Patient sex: F
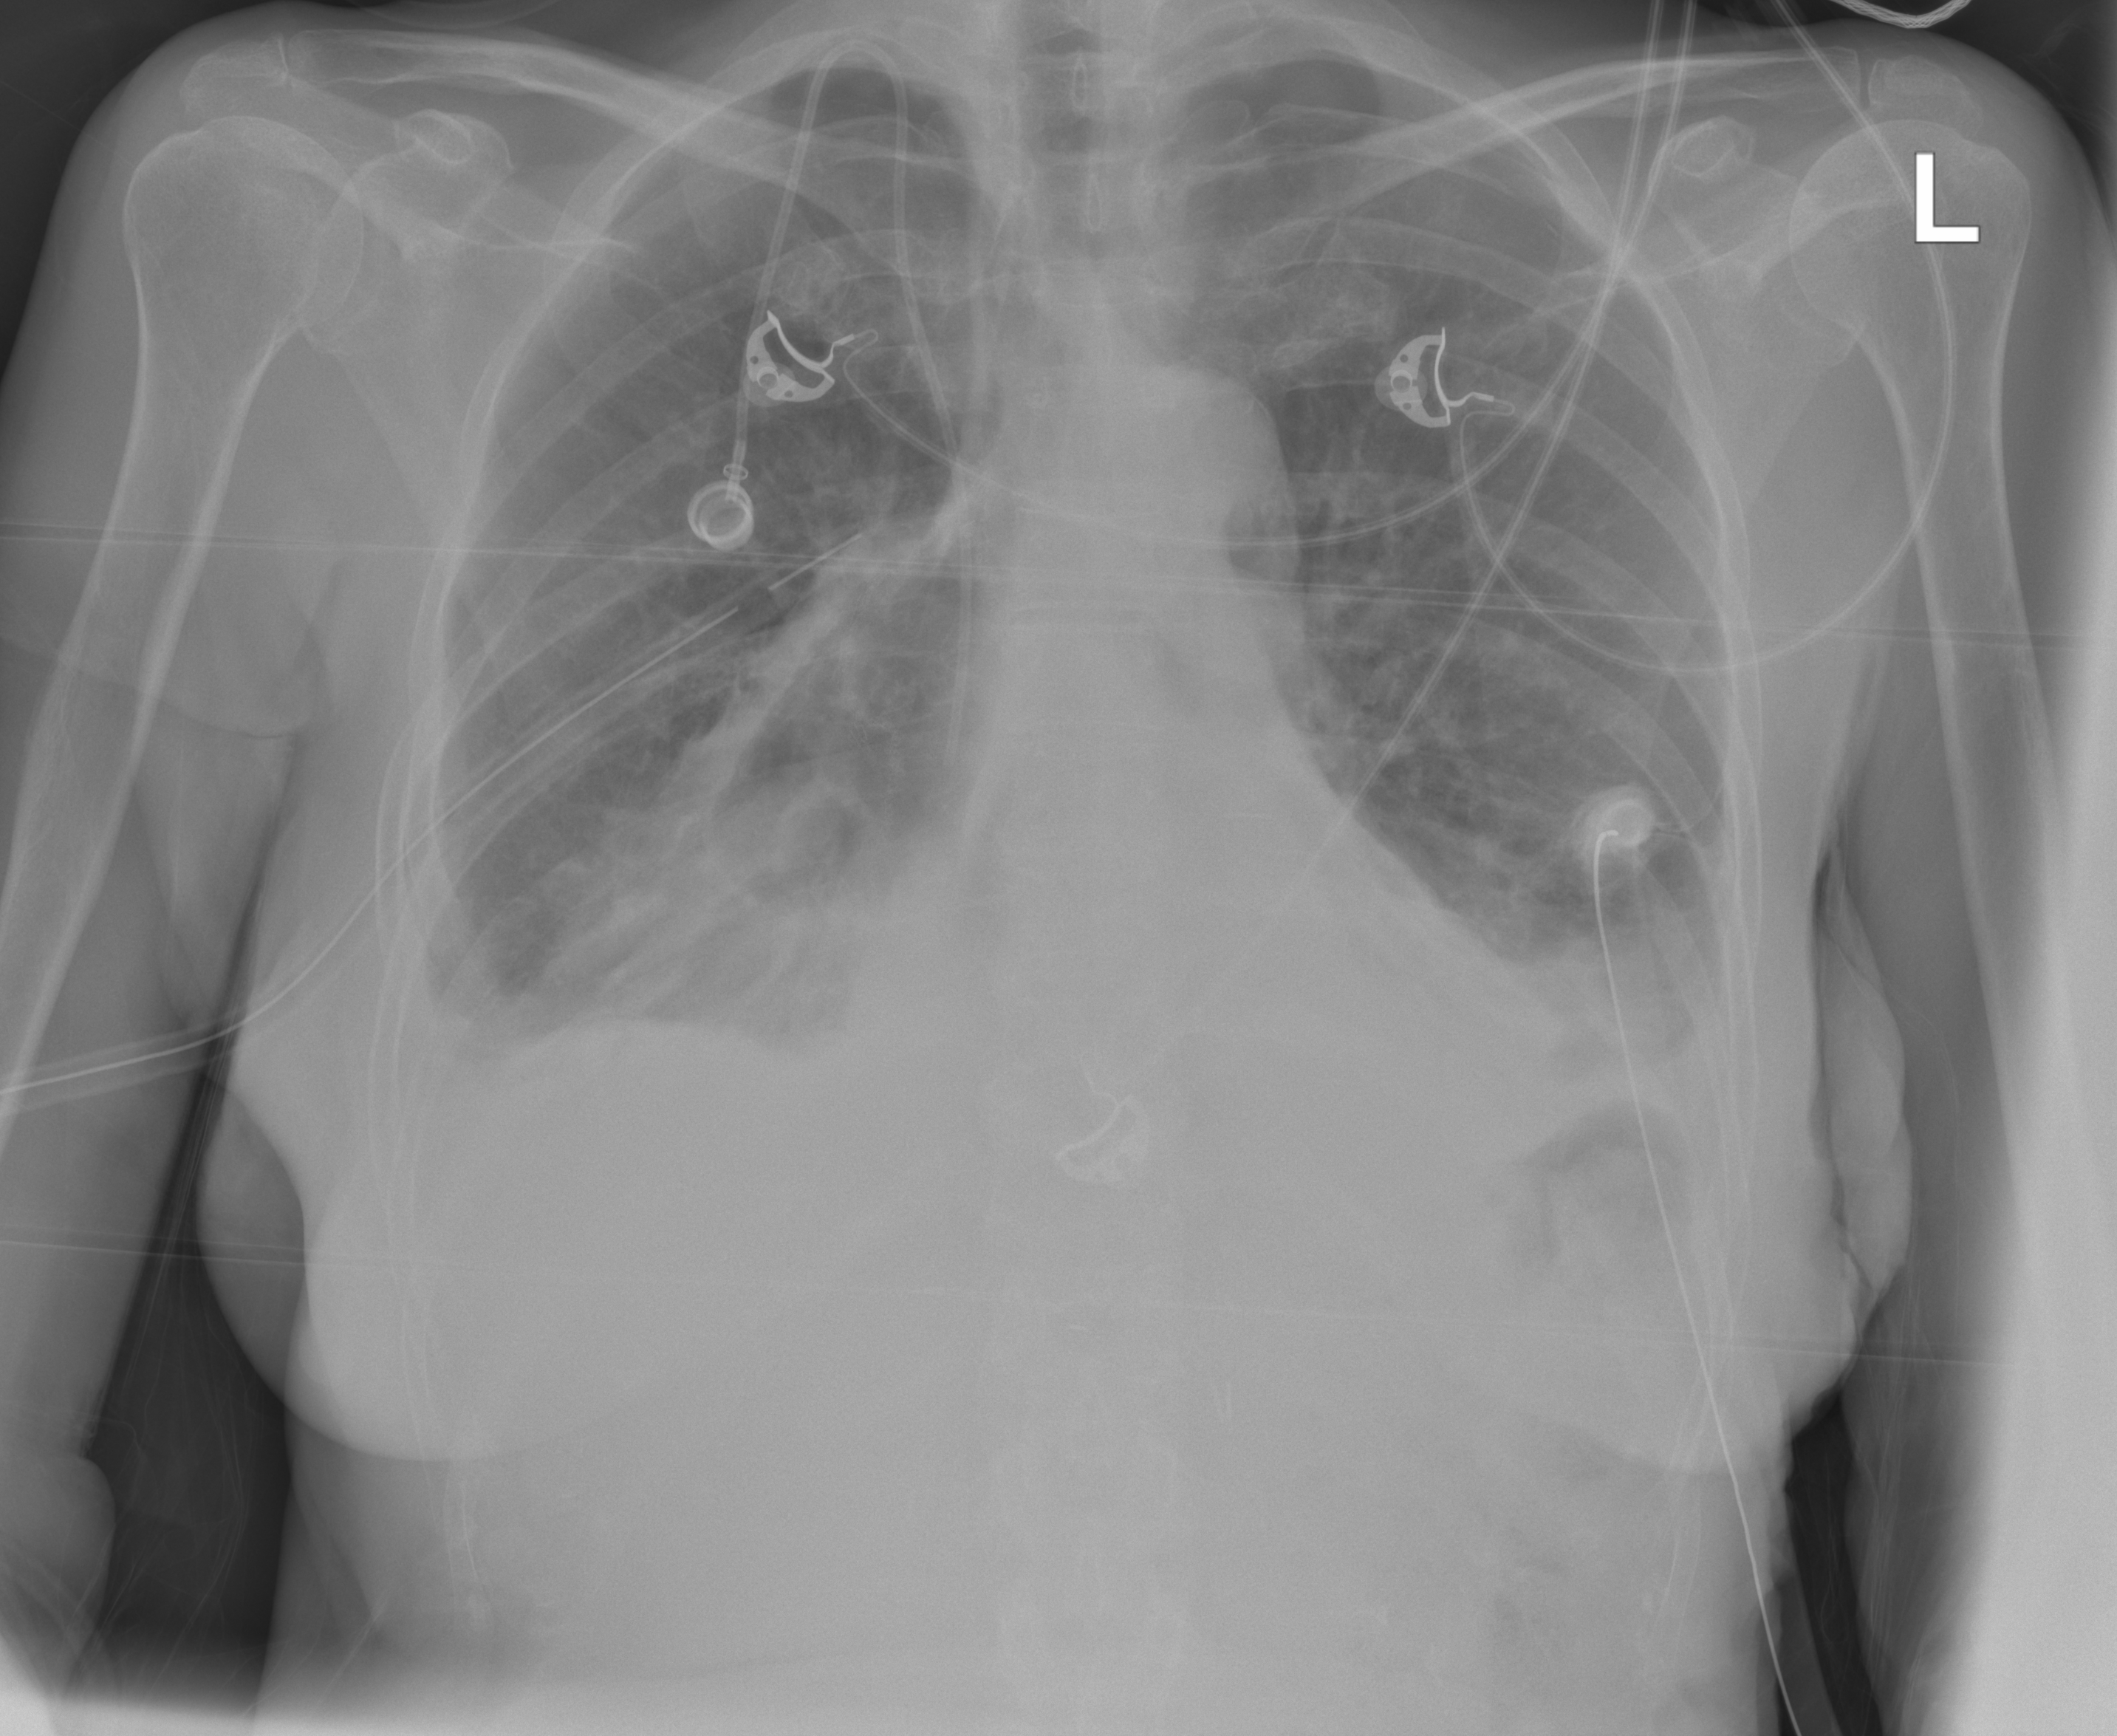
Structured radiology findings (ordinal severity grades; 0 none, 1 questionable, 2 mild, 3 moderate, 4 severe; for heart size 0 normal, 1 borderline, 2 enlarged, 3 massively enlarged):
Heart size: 1
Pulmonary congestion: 0
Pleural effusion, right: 2
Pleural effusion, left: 2
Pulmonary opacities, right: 0
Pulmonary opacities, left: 0
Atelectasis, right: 2
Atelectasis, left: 2